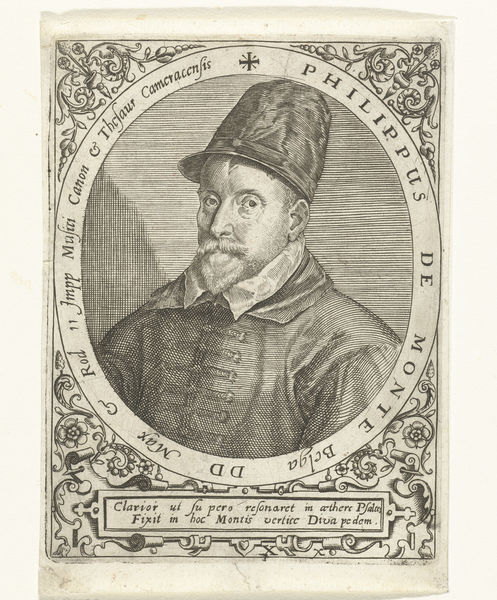
Titel: Portret van Philippe de Monte
Künstler: Theodor de Bry
Standort: Amsterdam
Institution: Rijksmuseum
Schlagwörter: gemälde, mann, hut, ohr, schwarz, weiss, alt, bart, augen, gesicht, kleidung, kragen, portrait, schrift, ornamente, oberkörper, druck, schwarzweiss, stich, latein, philipp, monte, philippus, de monte